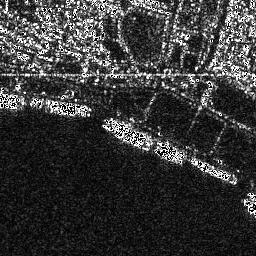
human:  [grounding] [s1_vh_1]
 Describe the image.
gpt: In the satellite image, there is  <ref>1 medium ship </ref> <box>[[11, 37, 36, 44, 0]]</box> located at left,  <ref>2 medium ship </ref> <box>[[39, 46, 58, 58, 0], [59, 56, 71, 64, 0]]</box> located at center.